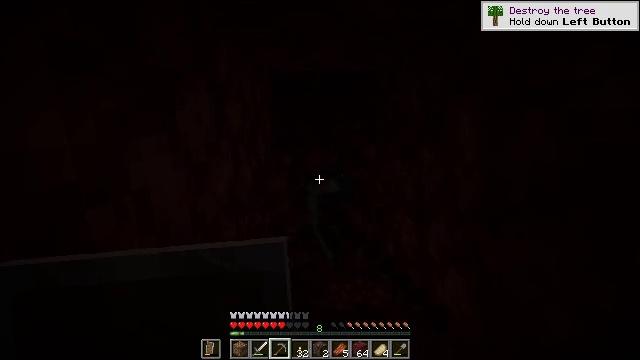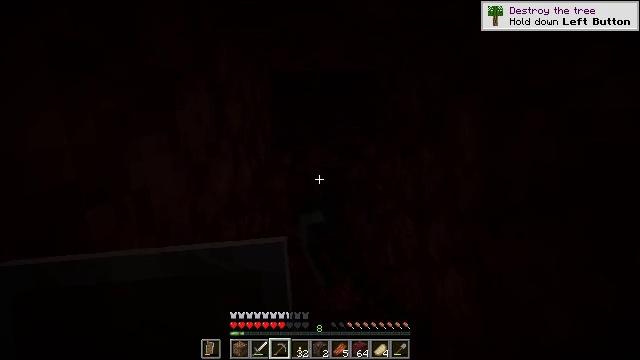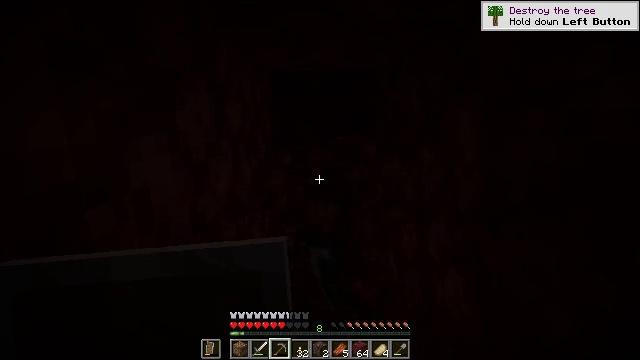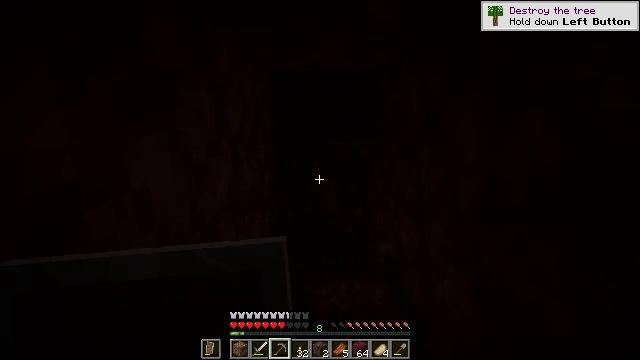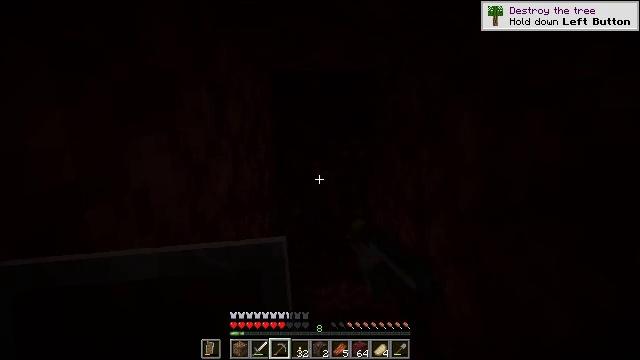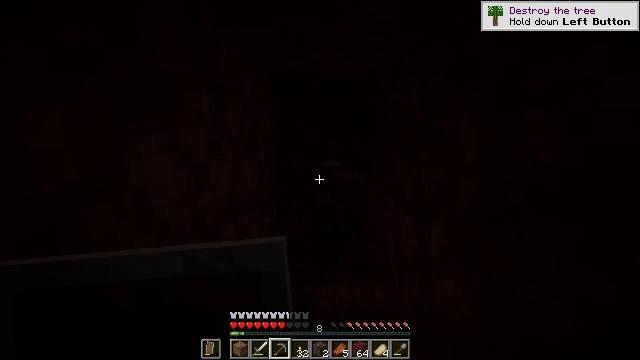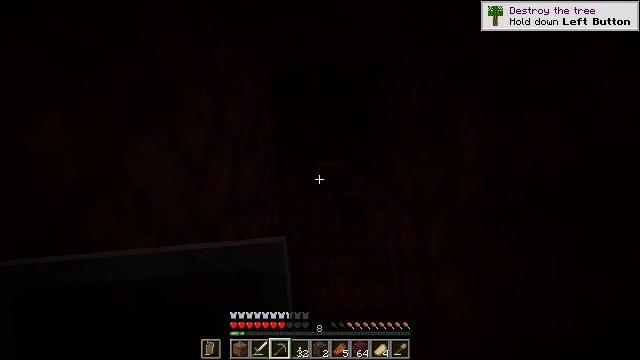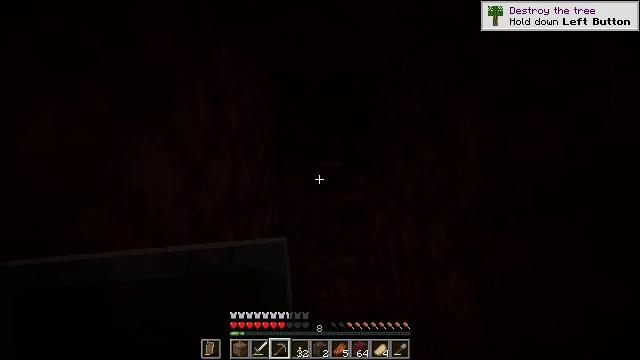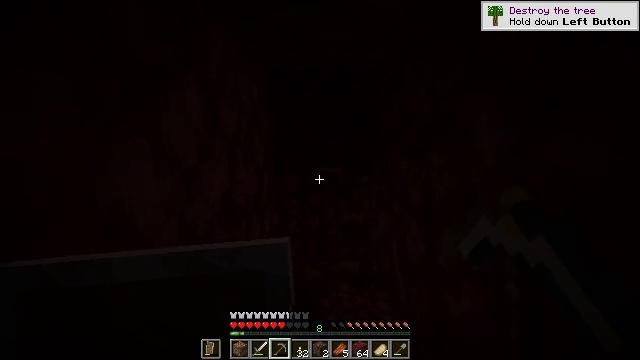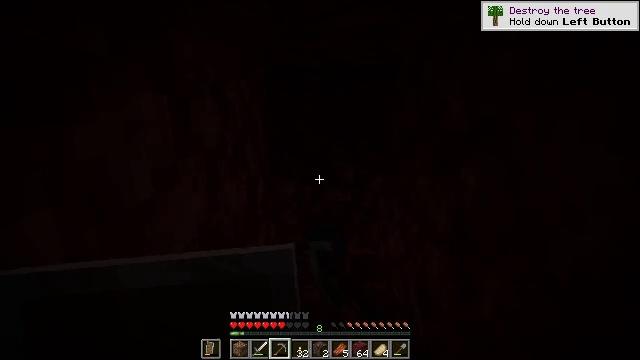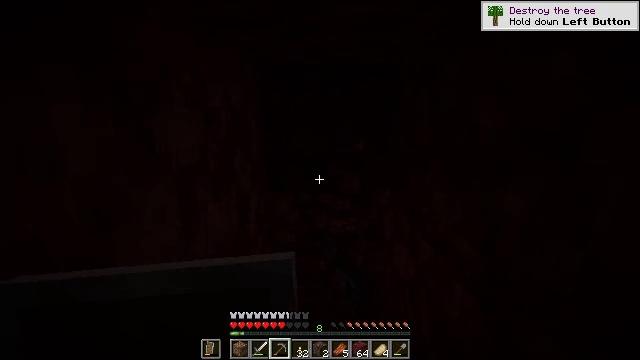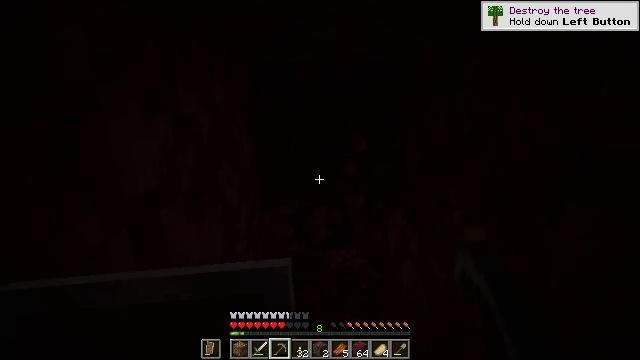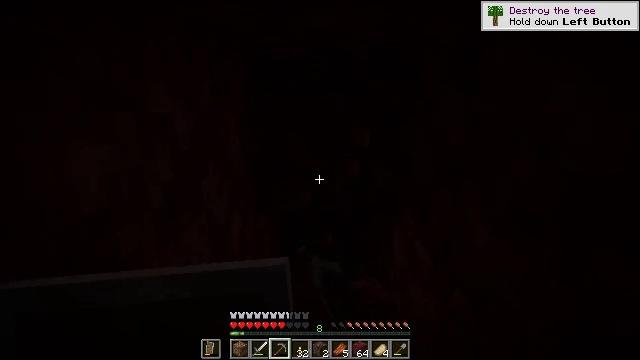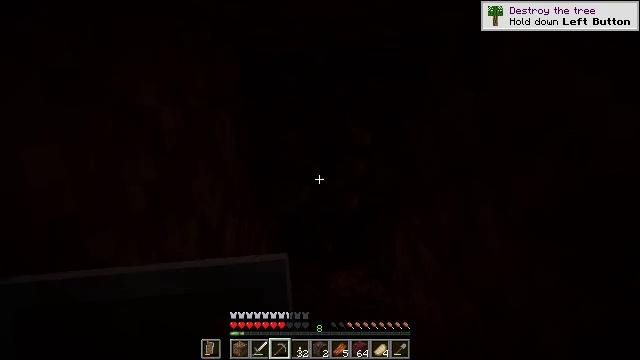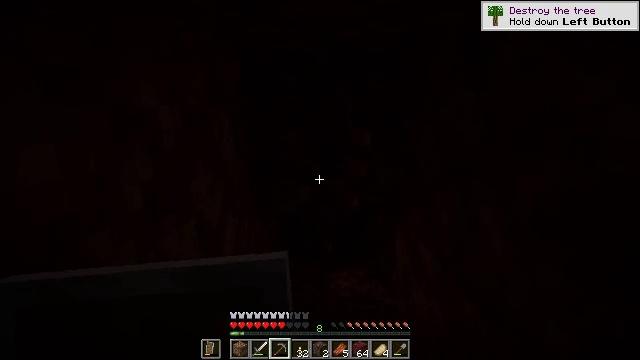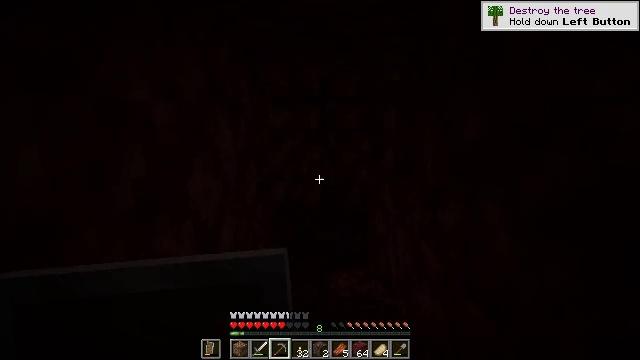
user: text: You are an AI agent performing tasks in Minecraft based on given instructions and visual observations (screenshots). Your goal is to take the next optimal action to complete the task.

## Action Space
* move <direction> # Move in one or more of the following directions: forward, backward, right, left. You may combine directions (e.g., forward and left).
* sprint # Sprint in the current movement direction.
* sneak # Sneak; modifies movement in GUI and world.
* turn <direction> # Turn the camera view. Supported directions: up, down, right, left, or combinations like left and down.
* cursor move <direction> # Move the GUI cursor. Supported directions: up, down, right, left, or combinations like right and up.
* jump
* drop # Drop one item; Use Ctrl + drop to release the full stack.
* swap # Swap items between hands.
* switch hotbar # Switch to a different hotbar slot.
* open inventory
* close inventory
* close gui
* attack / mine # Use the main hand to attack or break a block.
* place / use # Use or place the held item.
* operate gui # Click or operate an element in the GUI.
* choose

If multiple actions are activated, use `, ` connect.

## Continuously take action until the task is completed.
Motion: motion action
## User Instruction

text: Break the netherrack block.
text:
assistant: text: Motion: attack / mine
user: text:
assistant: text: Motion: attack / mine
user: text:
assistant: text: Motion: attack / mine
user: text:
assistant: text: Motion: attack / mine
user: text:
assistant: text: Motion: attack / mine
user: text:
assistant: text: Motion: attack / mine
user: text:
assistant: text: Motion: move forward, attack / mine
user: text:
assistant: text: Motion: move forward, attack / mine
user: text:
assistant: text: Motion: move forward, attack / mine
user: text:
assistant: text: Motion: move forward, attack / mine
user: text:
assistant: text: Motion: move forward, attack / mine
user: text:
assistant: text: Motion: attack / mine
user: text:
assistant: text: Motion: attack / mine
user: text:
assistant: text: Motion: attack / mine
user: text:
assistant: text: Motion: attack / mine
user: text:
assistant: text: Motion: attack / mine
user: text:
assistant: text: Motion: attack / mine
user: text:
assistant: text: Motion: attack / mine
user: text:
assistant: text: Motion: attack / mine
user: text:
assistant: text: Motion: attack / mine
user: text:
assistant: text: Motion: attack / mine
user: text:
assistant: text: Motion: attack / mine
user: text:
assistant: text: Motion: move forward, attack / mine
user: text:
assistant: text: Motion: move forward, attack / mine
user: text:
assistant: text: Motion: move forward, attack / mine
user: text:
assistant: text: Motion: move forward, attack / mine
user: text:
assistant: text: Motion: move forward, attack / mine
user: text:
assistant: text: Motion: move forward, attack / mine
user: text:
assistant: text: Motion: attack / mine
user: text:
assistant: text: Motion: attack / mine